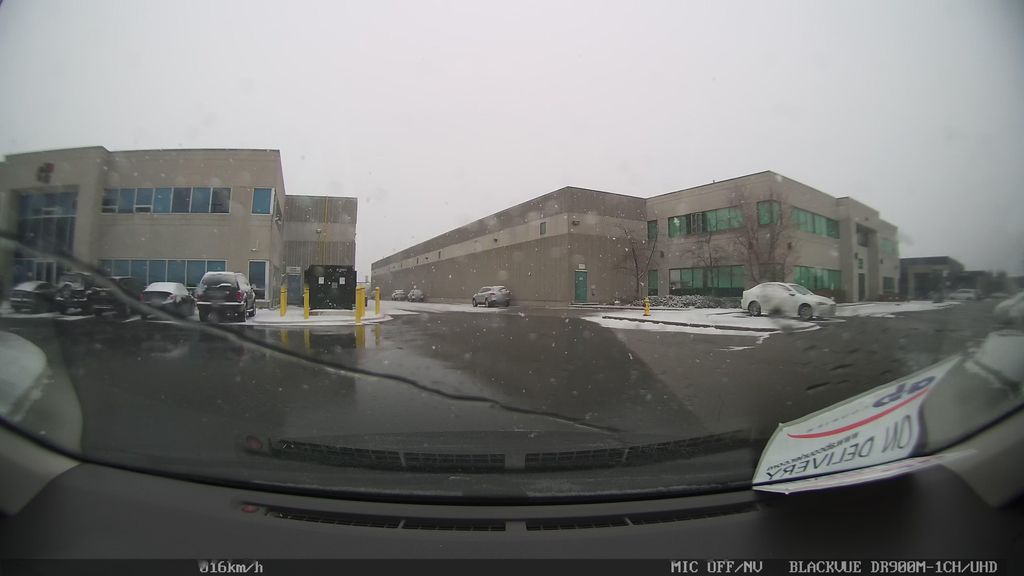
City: toronto